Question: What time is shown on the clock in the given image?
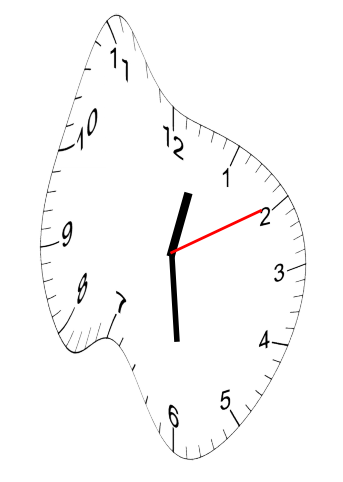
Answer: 12:29:10